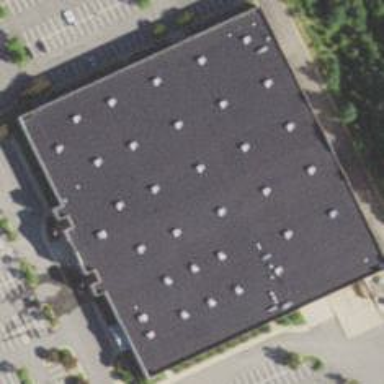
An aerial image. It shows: Conference center building.